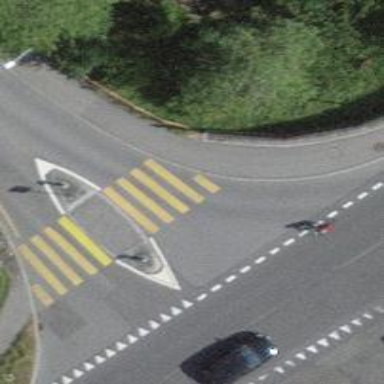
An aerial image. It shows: Pedestrian crossing with zebra markings on footway.